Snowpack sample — Buffalo Mountain, Silverthorne, Colorado, USA (2/22/26, 2:02 PM MST)
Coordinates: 39.622, -106.113
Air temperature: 33 °F
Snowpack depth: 63 cm
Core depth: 50 cm
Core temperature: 28.4 °F
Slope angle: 11°, slope face: 116°
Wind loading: low
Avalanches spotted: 0
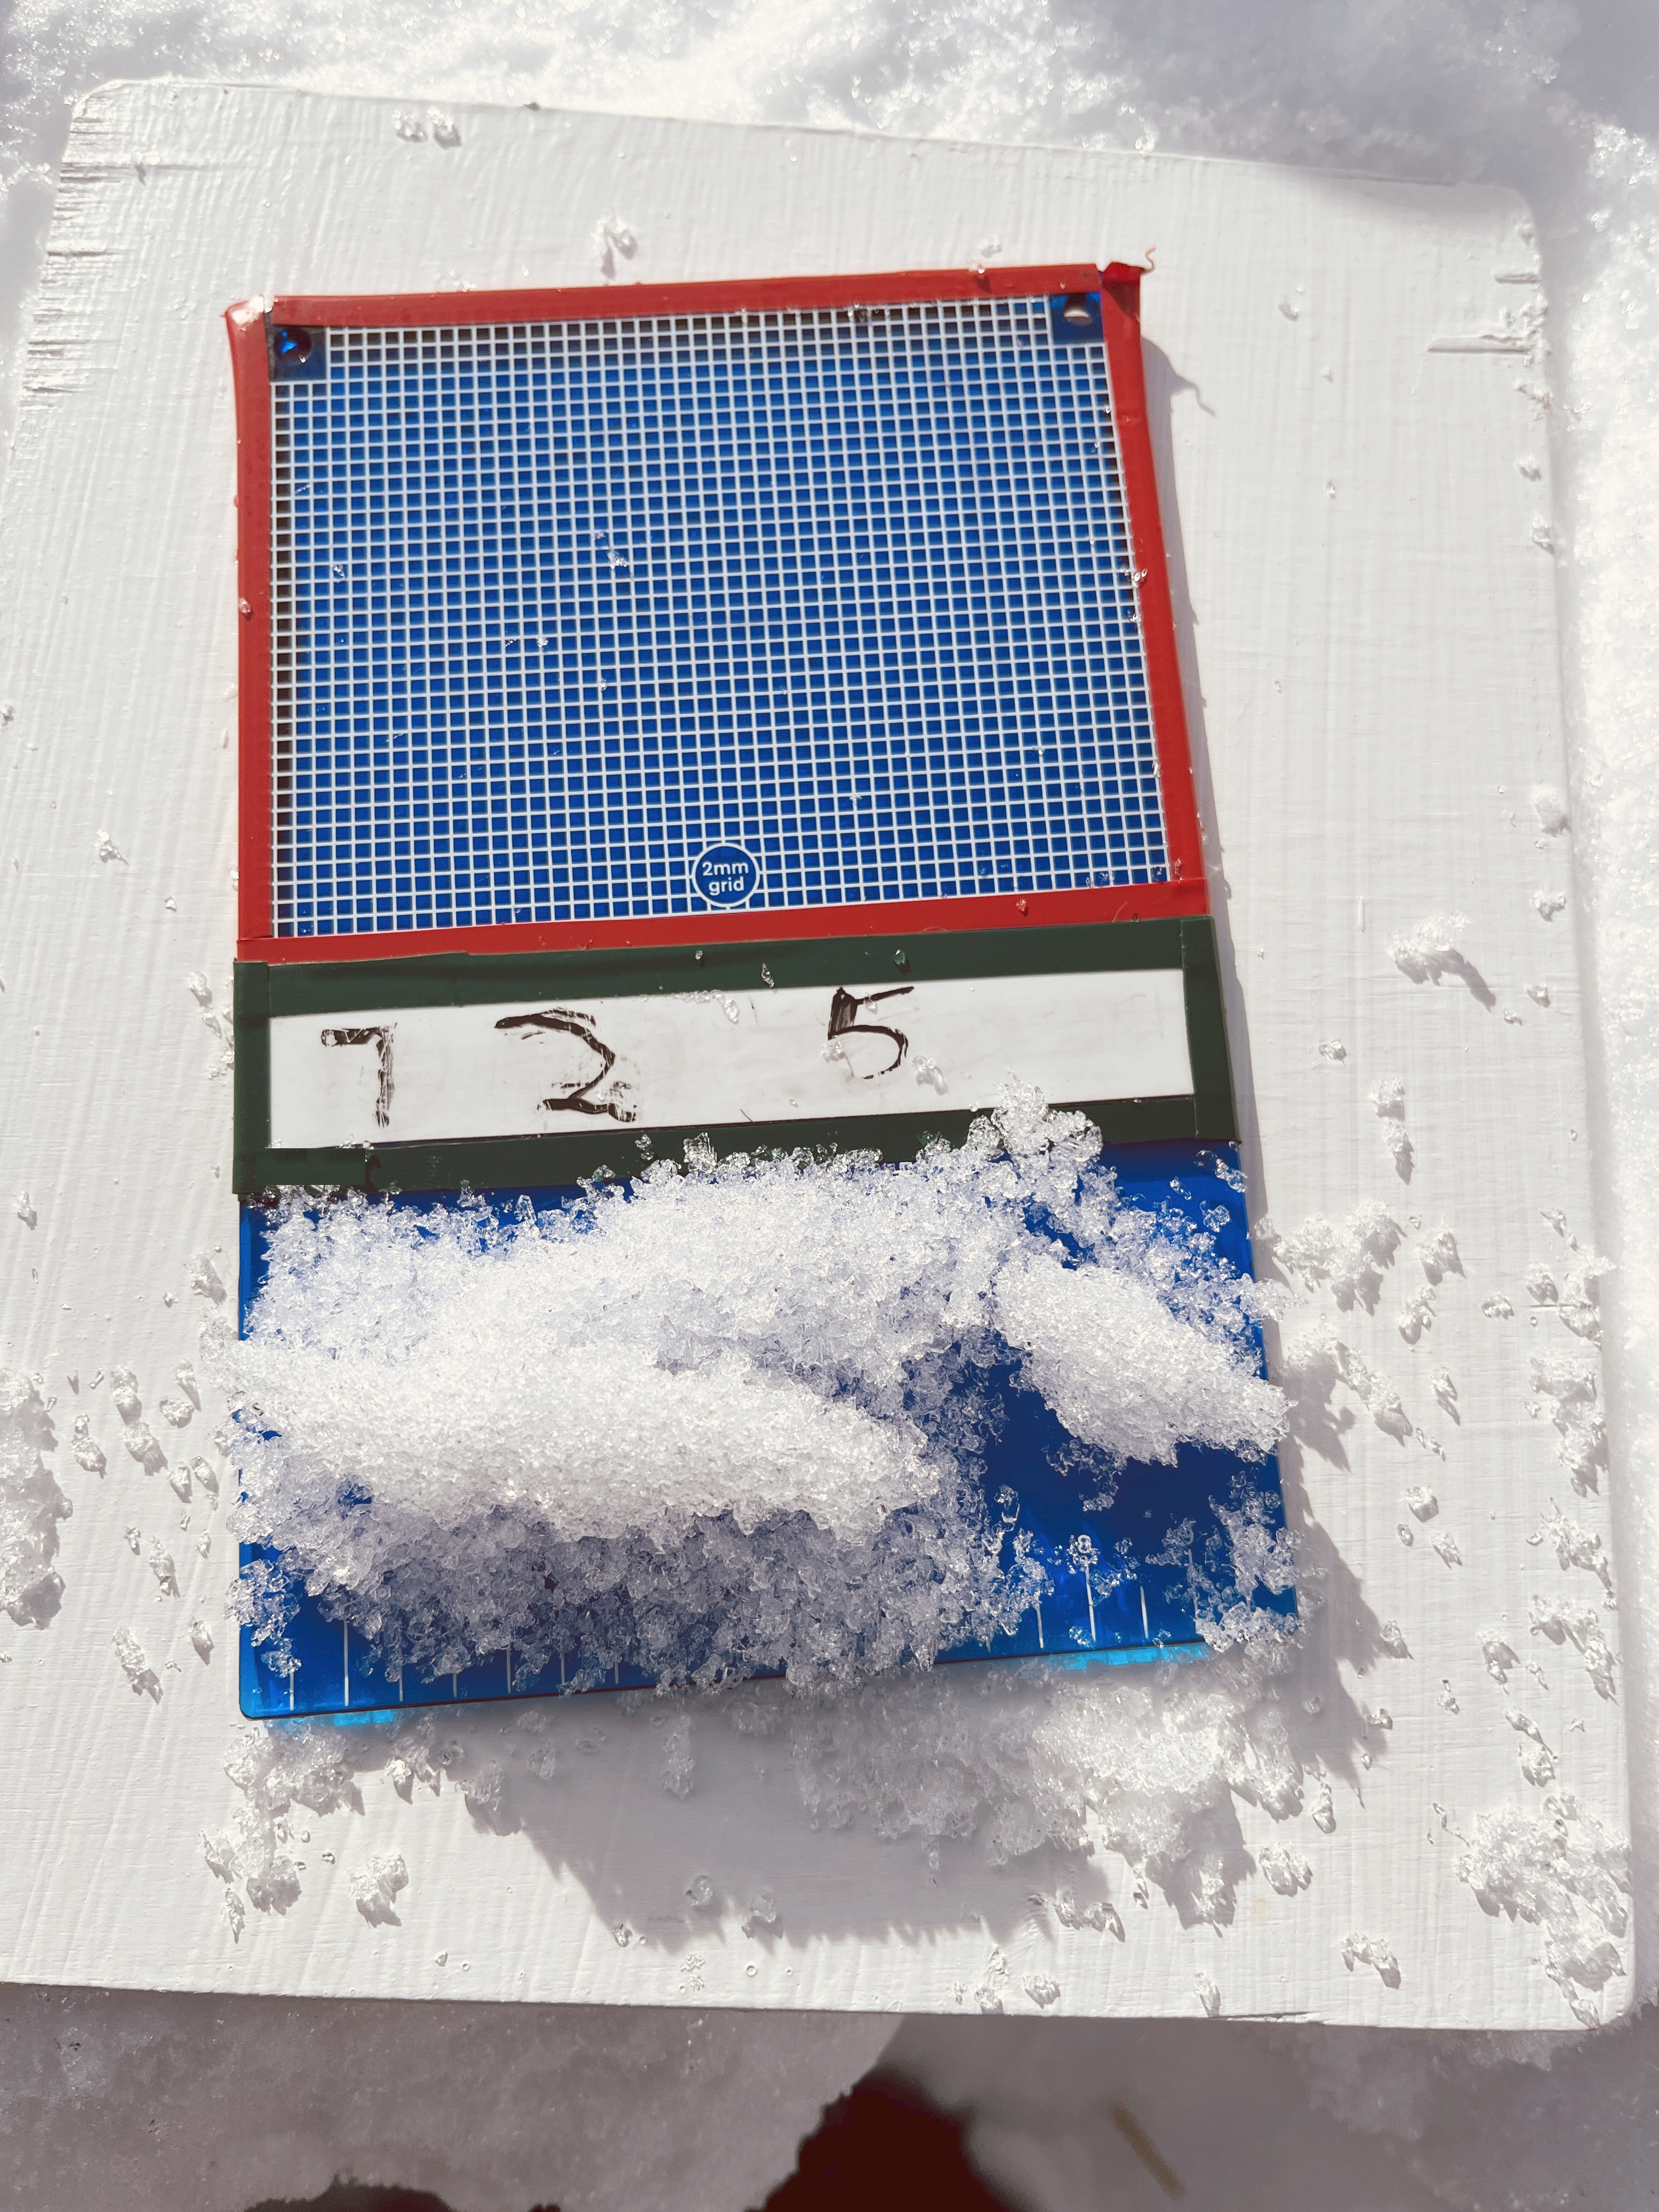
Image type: crystal_card
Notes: In a firebreak similar to site 1, minimal wind loading with no spotted avalanches (not many faces in view though)